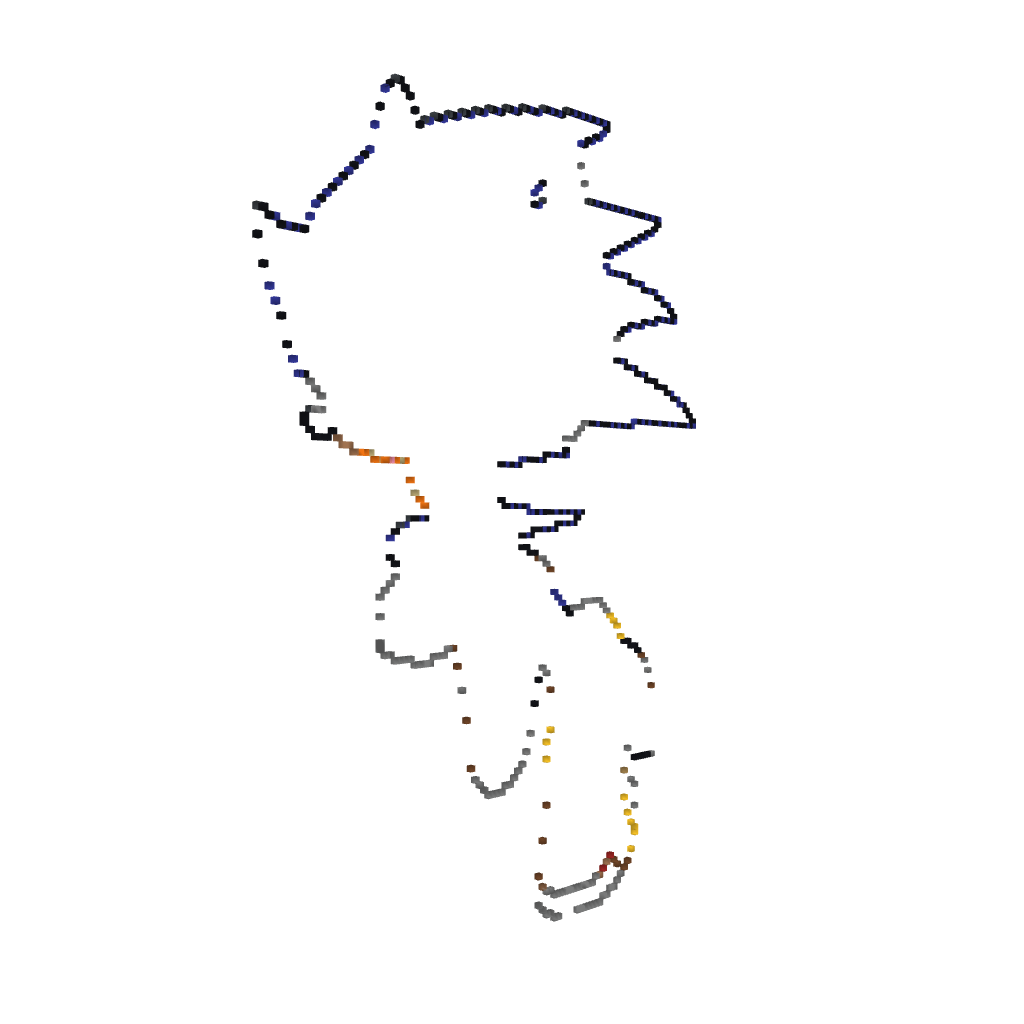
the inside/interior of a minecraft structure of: Sonic SAB2